Brain MRI, t2w sequence, axial 2D slice.
Patient: age 37, sex F, weight 95 kg, height 1.95 m
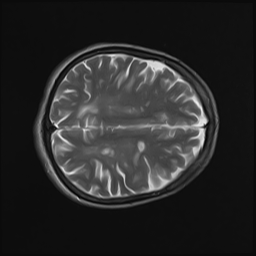